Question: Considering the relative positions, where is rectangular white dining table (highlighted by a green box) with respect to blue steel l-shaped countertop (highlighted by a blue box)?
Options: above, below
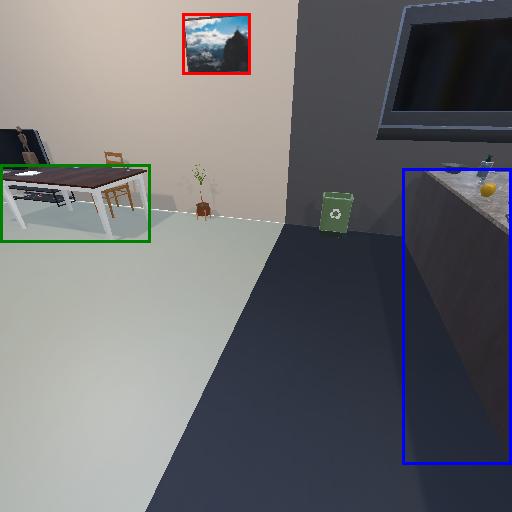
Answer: above